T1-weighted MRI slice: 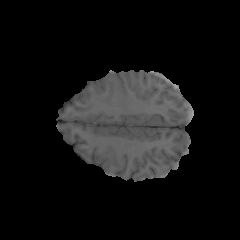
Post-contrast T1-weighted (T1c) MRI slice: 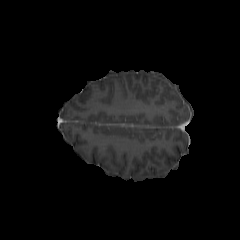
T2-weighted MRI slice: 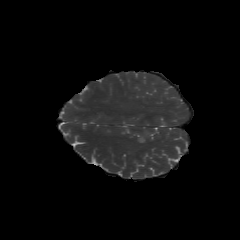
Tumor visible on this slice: yes